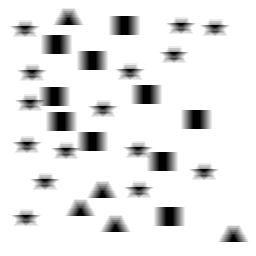
Squares: 10
Triangles: 5
Stars: 15
Total shapes: 30